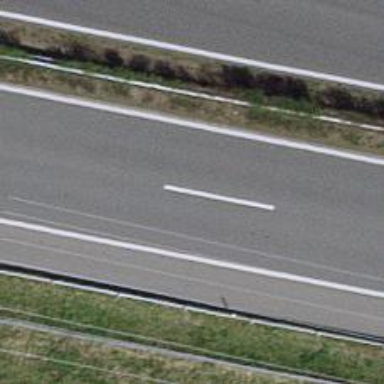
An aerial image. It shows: Motorway.